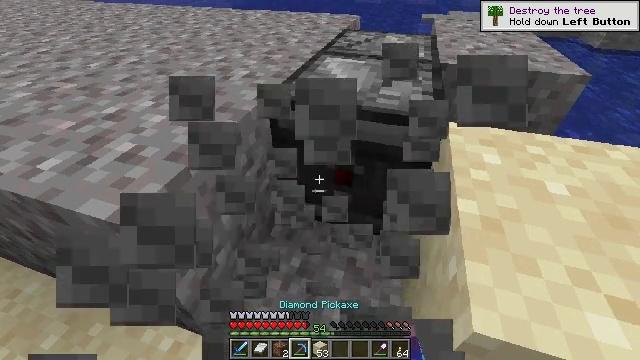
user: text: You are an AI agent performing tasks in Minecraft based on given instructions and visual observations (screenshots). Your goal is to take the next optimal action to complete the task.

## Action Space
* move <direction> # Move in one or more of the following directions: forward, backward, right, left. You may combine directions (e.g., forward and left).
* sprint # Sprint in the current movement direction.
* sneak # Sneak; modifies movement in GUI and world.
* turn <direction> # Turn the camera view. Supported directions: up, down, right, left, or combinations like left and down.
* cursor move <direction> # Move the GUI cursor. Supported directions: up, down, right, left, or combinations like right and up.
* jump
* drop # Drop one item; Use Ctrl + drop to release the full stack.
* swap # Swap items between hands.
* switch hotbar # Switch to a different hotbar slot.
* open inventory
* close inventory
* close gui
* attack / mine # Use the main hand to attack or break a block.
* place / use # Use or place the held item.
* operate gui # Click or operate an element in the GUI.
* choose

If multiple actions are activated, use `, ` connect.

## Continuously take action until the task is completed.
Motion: motion action
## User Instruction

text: Left click on the piston to mine it.
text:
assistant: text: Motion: no_op